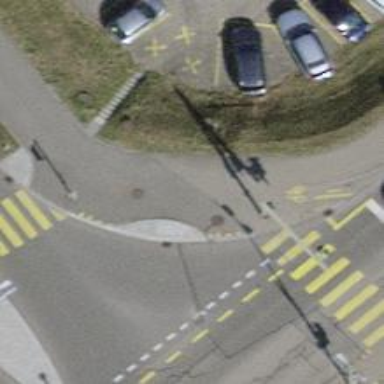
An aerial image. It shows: Asphalt path that serves as sidewalk.